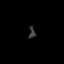
Tissue: prostate
Cell type: Epithelial cells
Senescence score: 0.2769
Nuclear area (px): 70
Mean DAPI intensity: 56.429